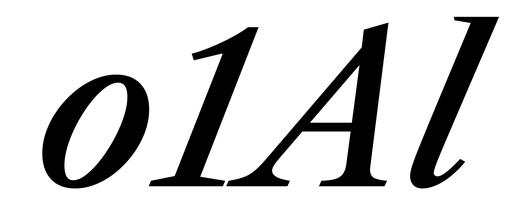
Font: LibreCaslonText-Italic_Medium_Italic